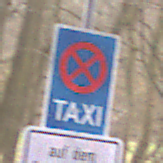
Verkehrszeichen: Taxenstand
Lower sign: SonstigeBeschraenkungen5
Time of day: MorningAfternoon
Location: Outdoor (Nature)
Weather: Overcast
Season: Autumn
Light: Natural